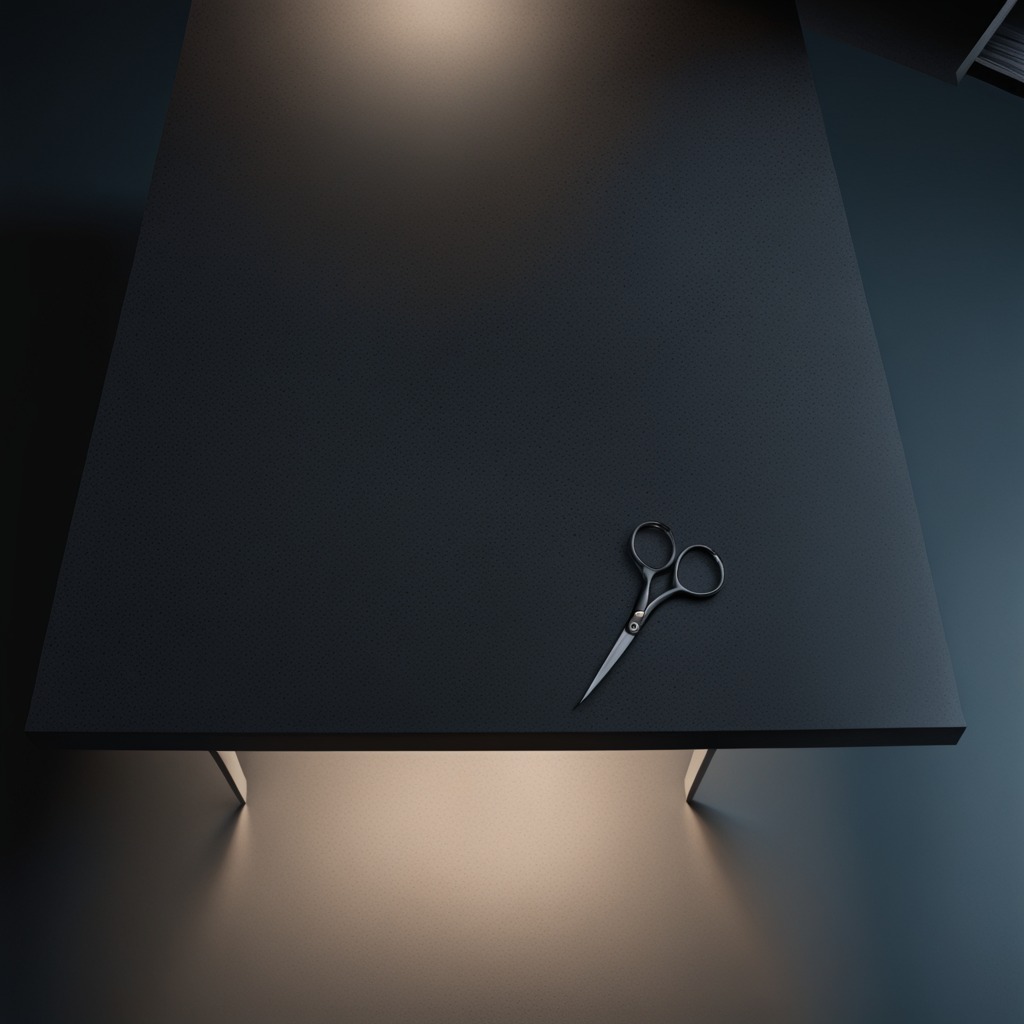
A scissor lying on a clean granite table inside a workshop at night dim ambient light soft shadows worn but